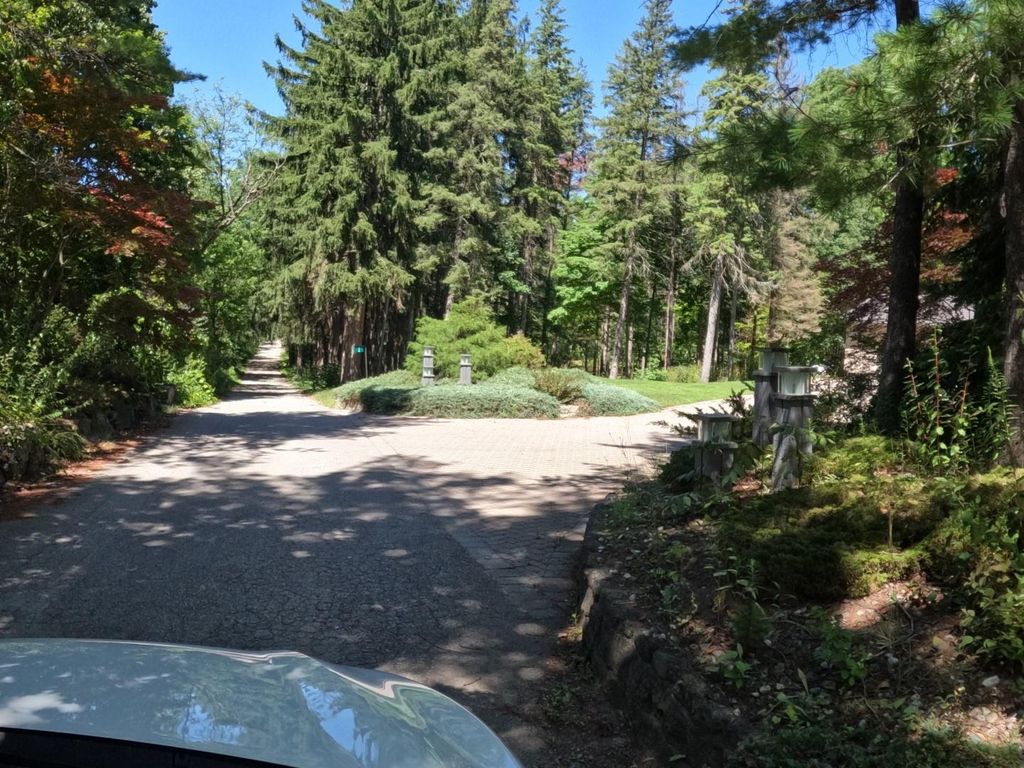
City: kitchener-waterloo